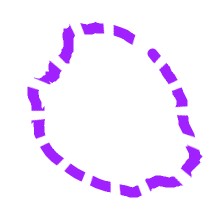
Shape: circle